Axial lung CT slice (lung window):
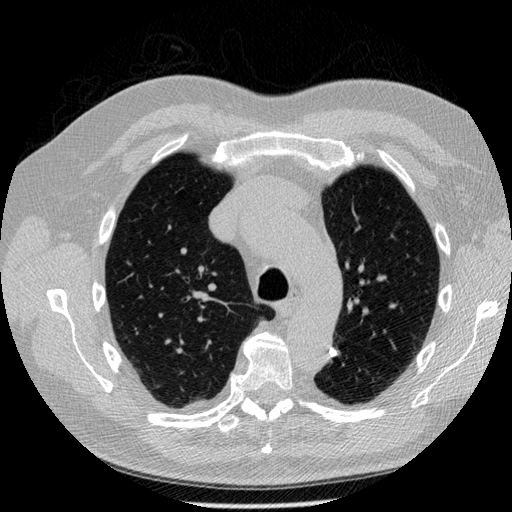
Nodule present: no